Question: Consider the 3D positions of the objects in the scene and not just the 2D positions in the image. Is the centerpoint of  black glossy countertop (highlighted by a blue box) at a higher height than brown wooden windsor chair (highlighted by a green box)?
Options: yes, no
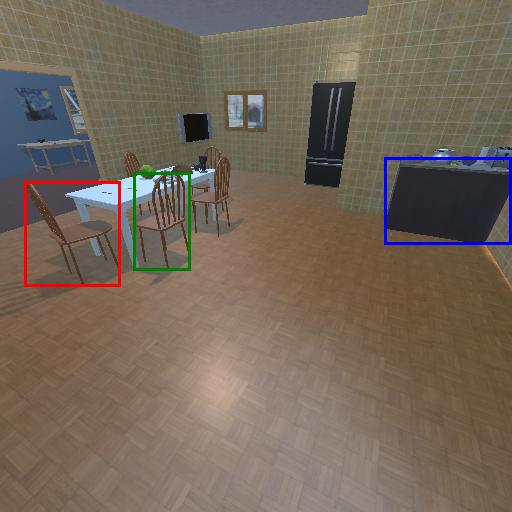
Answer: yes